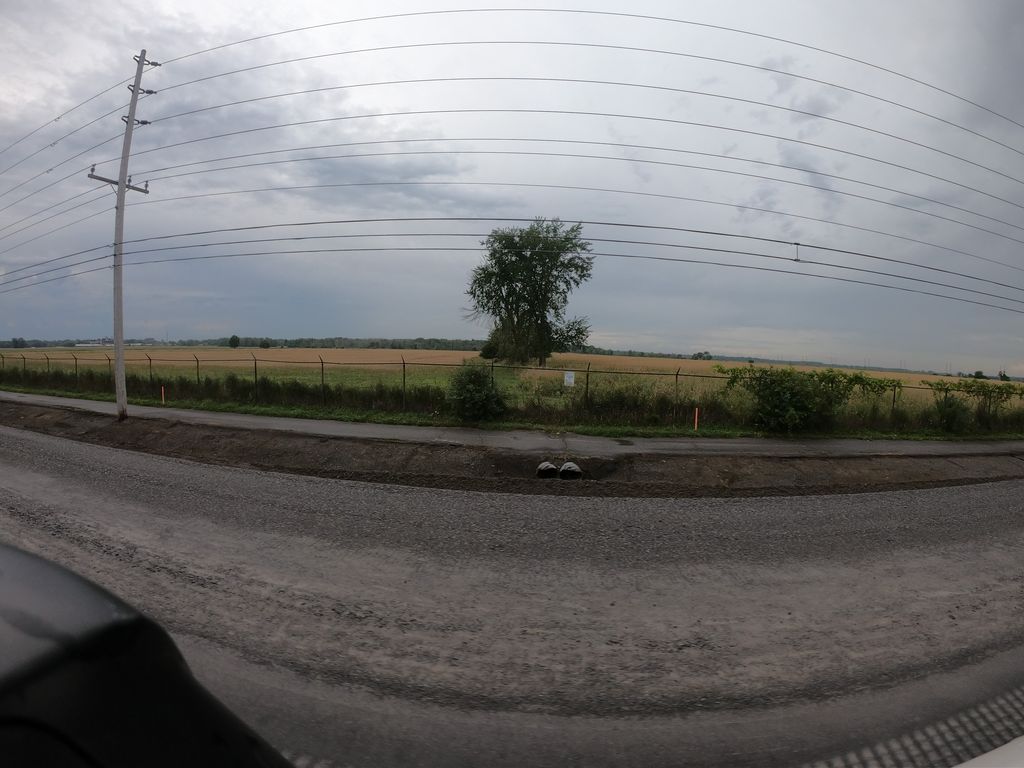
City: ottawa-gatineau